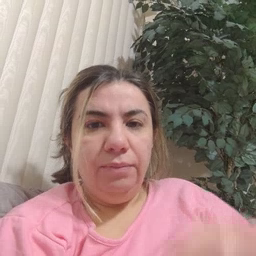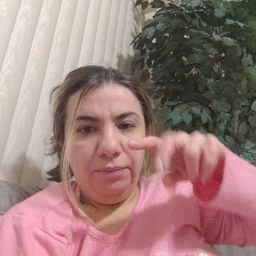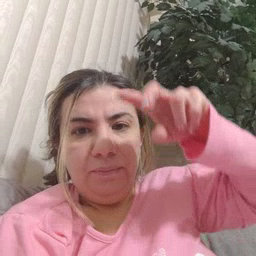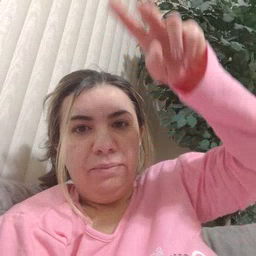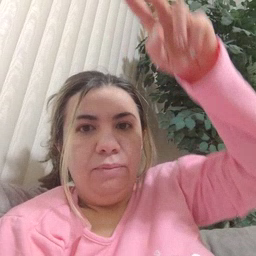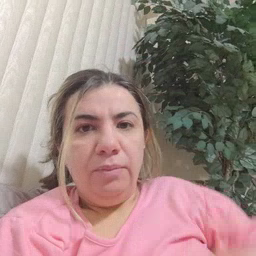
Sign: stairs